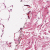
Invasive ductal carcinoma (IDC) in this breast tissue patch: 0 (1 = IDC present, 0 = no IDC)